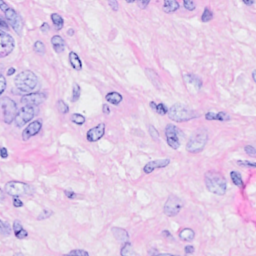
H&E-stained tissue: Breast